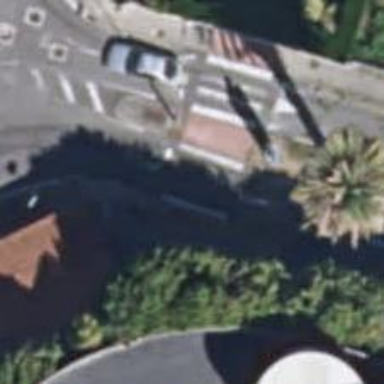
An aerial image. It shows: Road with crossing that includes traffic calming table.